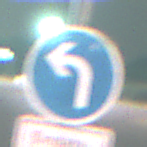
Verkehrszeichen: VorgeschriebeneFahrtrichtungLinks
Zusatzzeichen unten: BesondereFahrzeugeUndTransportgueter3
Umgebung: Outdoor, Urban
Tageszeit: Night
Wetter: PartlyCloudy
Licht: Artificial
Jahreszeit: NotSpecified
Kontrast: HighContrast